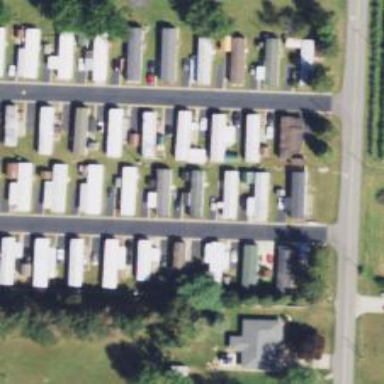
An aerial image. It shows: Trailer park.